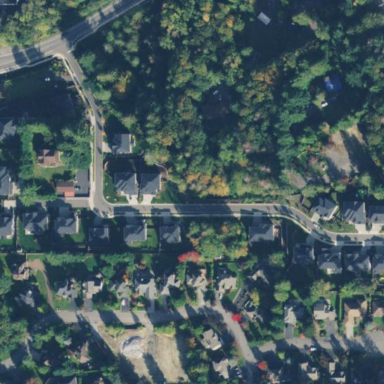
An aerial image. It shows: Residential neighbourhood.